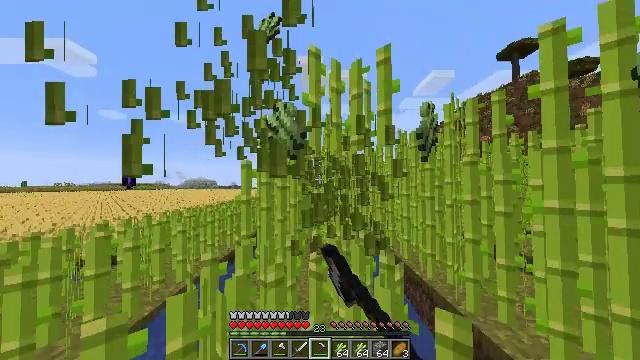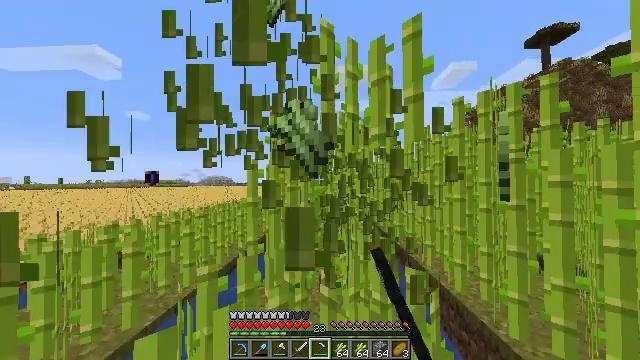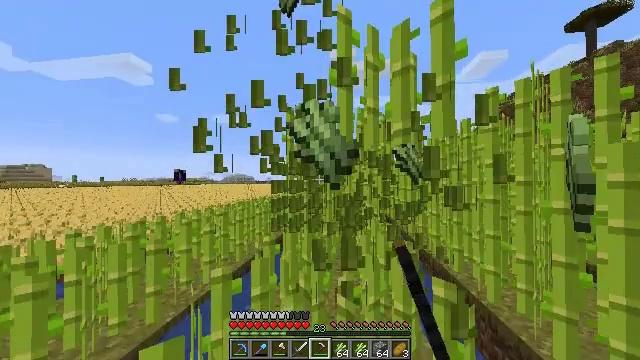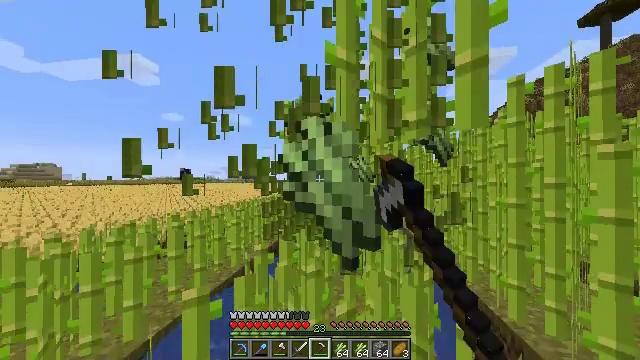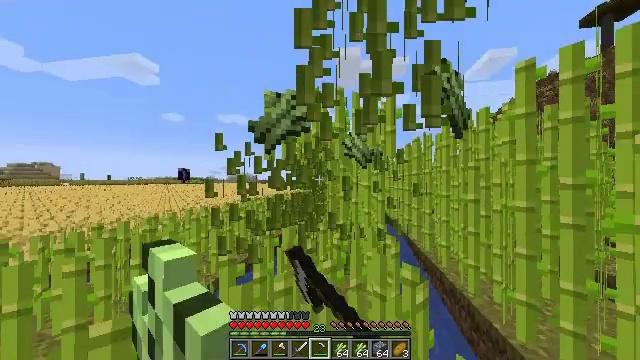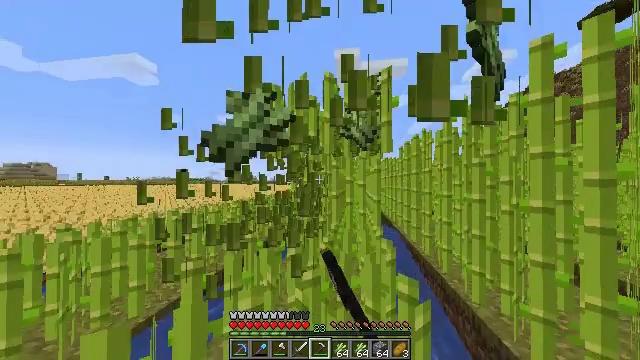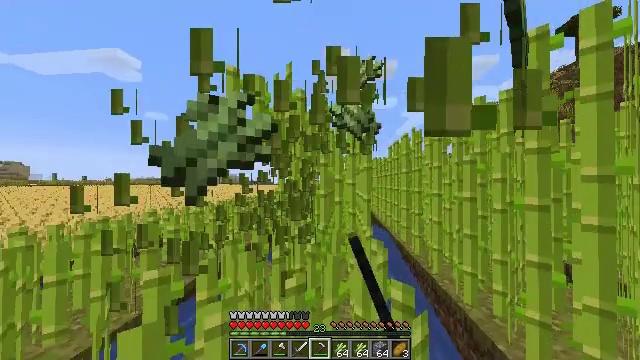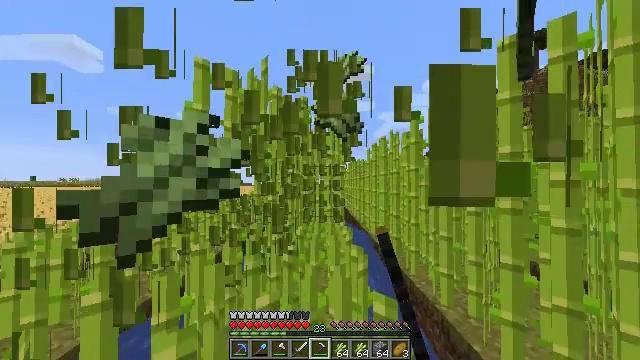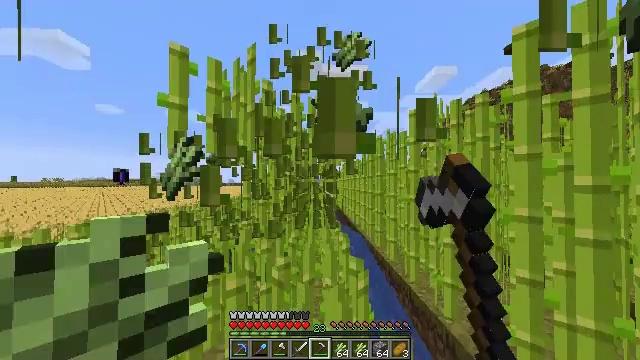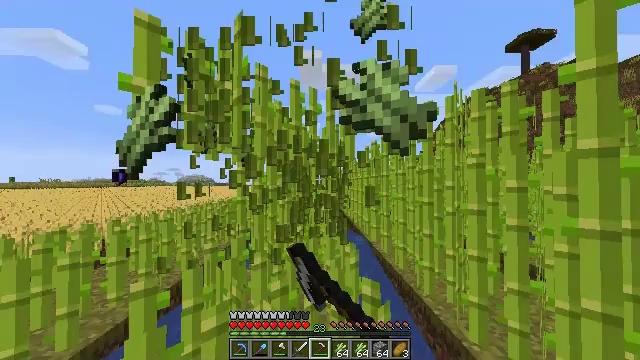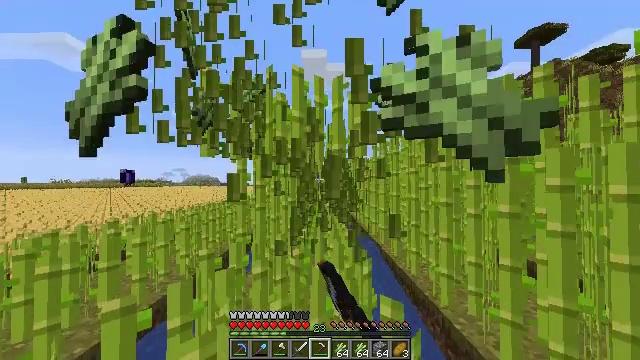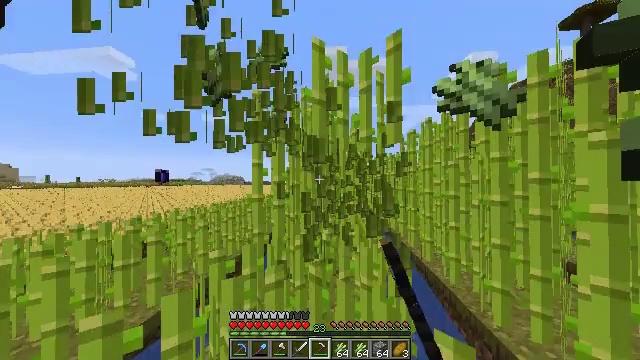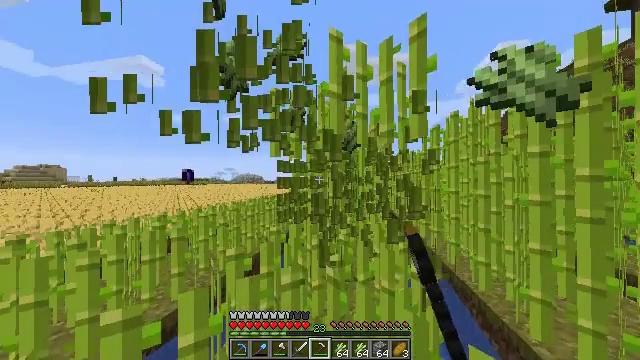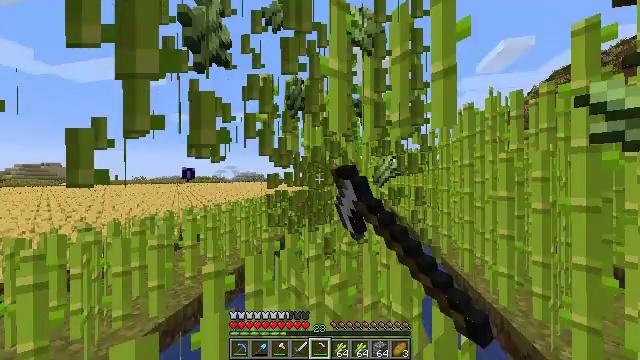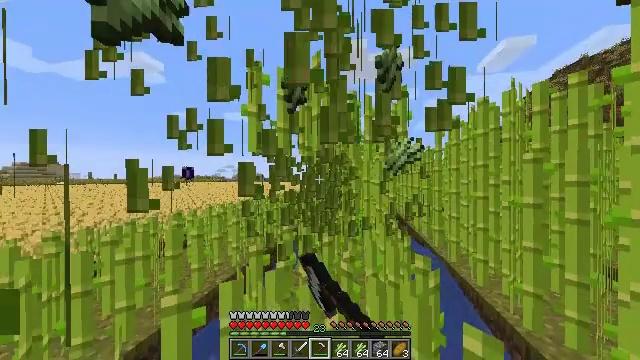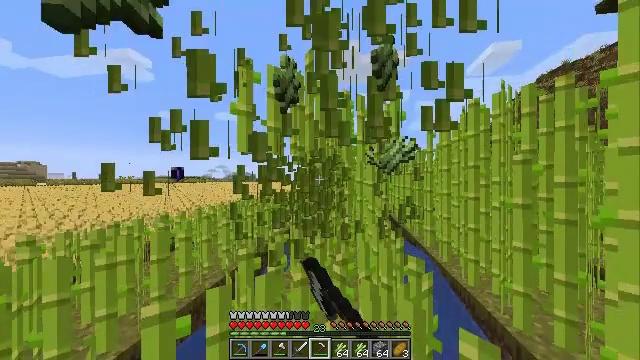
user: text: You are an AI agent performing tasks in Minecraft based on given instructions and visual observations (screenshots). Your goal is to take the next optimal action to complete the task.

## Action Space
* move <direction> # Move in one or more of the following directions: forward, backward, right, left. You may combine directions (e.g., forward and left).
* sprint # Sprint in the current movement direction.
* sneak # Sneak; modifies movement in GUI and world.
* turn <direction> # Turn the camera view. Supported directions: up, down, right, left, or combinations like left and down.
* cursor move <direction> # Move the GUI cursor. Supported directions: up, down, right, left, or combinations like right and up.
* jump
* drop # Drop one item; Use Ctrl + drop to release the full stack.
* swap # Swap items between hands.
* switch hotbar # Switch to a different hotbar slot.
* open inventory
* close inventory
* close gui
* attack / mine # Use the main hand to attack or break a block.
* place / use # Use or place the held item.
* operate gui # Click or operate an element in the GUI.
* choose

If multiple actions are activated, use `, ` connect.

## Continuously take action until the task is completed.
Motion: motion action
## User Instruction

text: Gather sugar cane for crafting.
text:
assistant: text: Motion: move forward, sprint, turn left, attack / mine
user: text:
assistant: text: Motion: move forward, sprint, turn left, attack / mine
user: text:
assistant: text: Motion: move forward and move right, sprint, turn left, attack / mine
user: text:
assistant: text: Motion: move forward and move right, sprint, attack / mine
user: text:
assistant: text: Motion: move forward, sprint, attack / mine
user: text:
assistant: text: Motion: move forward, sprint, turn right, attack / mine
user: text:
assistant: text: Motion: move forward, sprint, turn right, attack / mine
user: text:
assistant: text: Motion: move forward, sprint, turn right, attack / mine
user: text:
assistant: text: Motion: move forward, sprint, attack / mine
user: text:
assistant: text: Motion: move forward, sprint, turn left, attack / mine
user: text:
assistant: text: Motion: move forward, sprint, turn left, attack / mine
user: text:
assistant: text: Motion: move forward, sprint, turn left, attack / mine
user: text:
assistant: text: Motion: move forward, sprint, attack / mine
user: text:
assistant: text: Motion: move forward, sprint, attack / mine
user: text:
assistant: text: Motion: move forward, sprint, turn right, attack / mine
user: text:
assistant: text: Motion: move forward, sprint, turn right, attack / mine
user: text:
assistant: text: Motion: move forward, sprint, turn right, attack / mine
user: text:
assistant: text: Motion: move forward, sprint, turn right, attack / mine
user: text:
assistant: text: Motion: move forward, sprint, attack / mine
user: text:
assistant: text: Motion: move forward, sprint, attack / mine
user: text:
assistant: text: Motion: move forward, sprint, turn left, attack / mine
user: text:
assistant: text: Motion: move forward, sprint, turn left, attack / mine
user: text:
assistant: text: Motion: move forward, sprint, turn left, attack / mine
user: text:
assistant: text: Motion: move forward, sprint, attack / mine
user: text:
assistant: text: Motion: move forward, sprint, attack / mine
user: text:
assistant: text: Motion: move forward and move right, sprint, turn right, attack / mine
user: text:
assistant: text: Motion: move forward and move right, sprint, turn right, attack / mine
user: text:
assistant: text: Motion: move forward, sprint, turn right, attack / mine
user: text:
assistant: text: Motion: move forward, sprint, attack / mine
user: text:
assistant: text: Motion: move forward, sprint, attack / mine